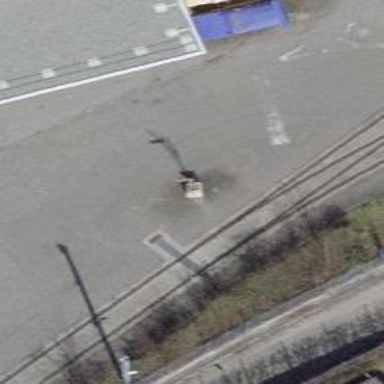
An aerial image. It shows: Railway switch.